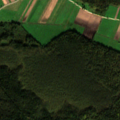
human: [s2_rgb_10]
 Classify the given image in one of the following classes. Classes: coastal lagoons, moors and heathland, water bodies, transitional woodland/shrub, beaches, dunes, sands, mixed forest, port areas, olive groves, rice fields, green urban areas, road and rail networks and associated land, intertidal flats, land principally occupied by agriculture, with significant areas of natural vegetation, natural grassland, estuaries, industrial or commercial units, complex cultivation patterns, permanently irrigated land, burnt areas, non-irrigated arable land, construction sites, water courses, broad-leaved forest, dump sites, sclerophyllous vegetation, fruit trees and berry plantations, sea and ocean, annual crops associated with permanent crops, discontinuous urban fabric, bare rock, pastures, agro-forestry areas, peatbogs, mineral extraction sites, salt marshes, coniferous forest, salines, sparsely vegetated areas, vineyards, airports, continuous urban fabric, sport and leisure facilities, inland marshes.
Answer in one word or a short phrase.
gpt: non-irrigated arable land, complex cultivation patterns, land principally occupied by agriculture, with significant areas of natural vegetation, coniferous forest, mixed forest, peatbogs